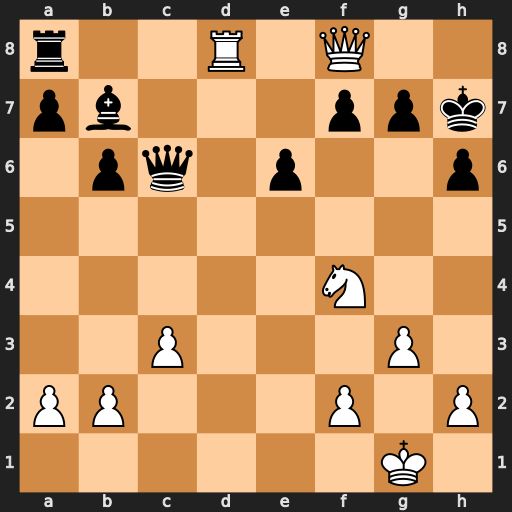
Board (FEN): r2R1Q2/pb3ppk/1pq1p2p/8/5N2/2P3P1/PP3P1P/6K1
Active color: w
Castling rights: -
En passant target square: -
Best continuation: Qg8#